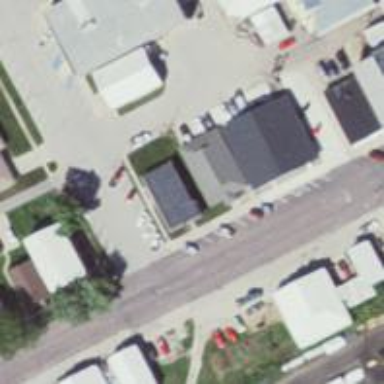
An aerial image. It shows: Post office.